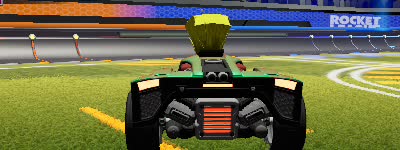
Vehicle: breakout